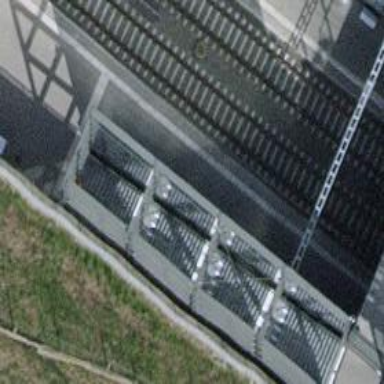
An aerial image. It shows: Platform for public transport and railway services.